Interaction volume radius: 5 \u00c5
Interaction volume height: 30 \u00c5
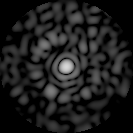
Disorder parameter: 0.8519